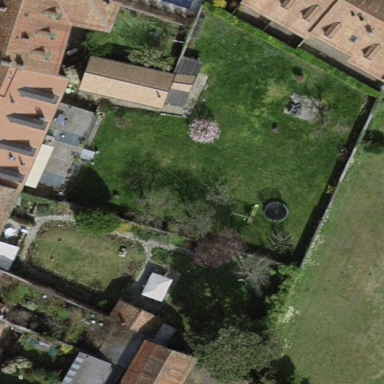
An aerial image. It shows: Garden area designated for leisure land.